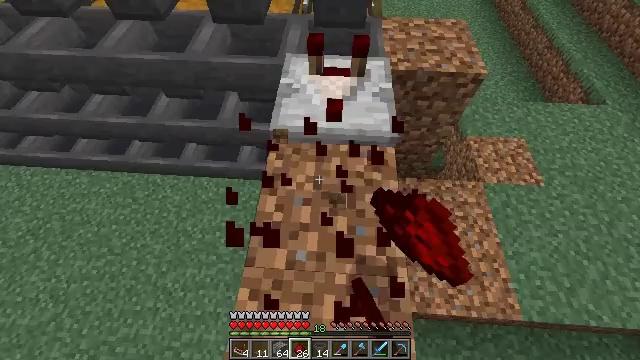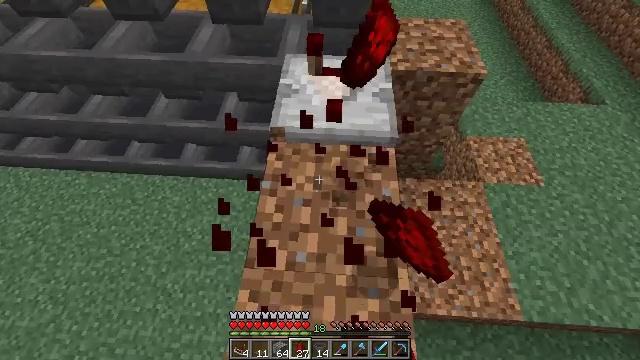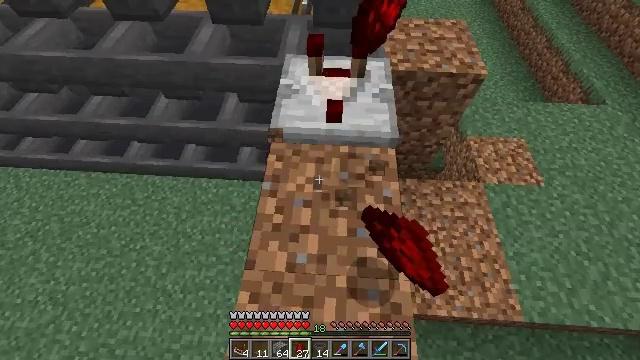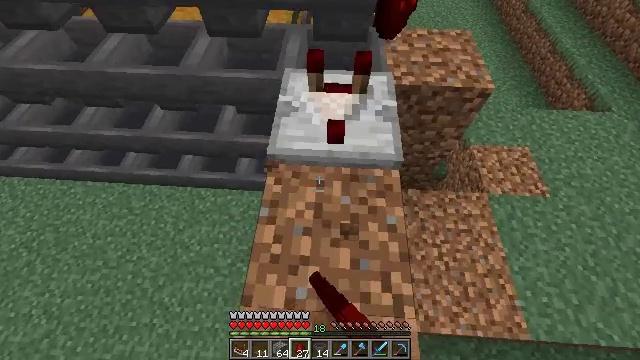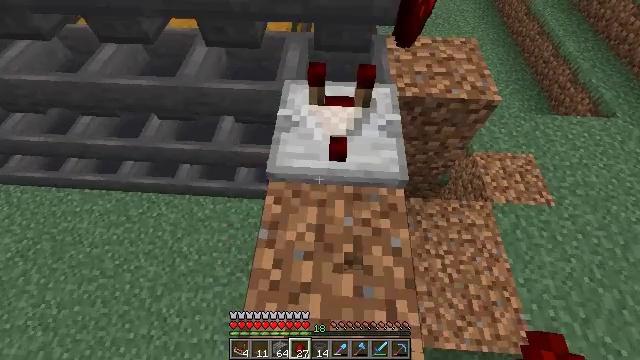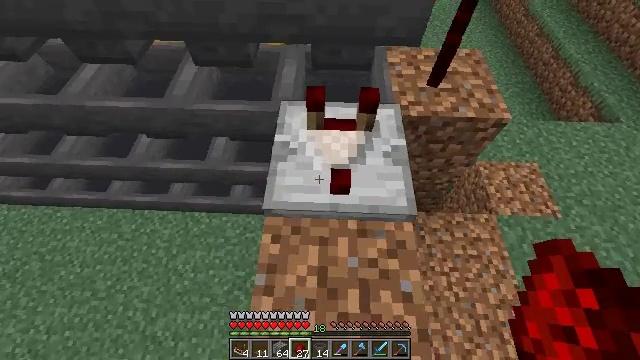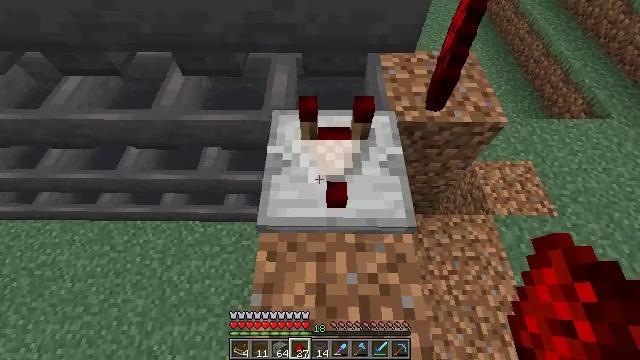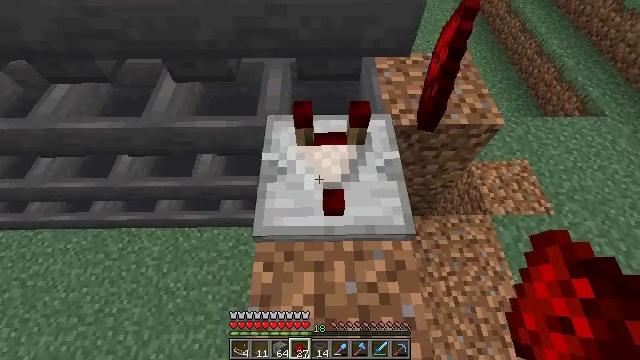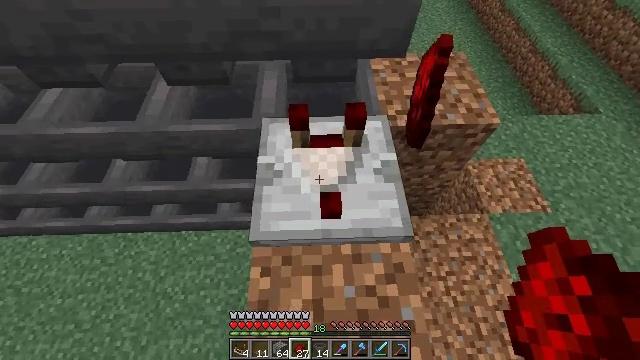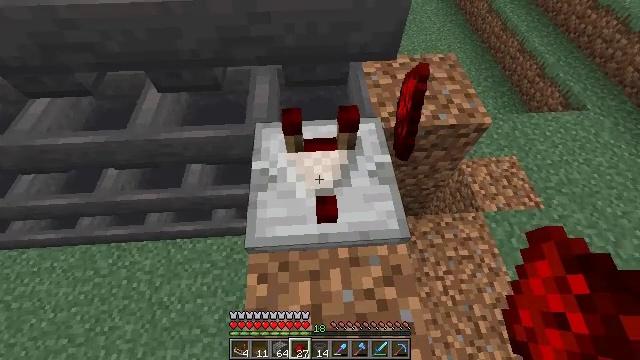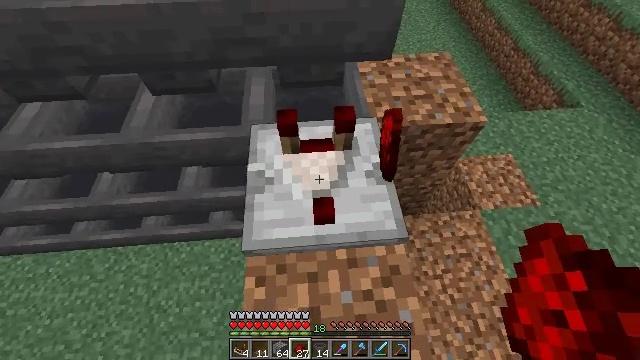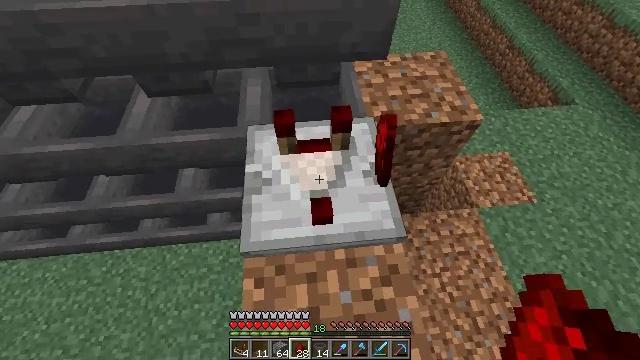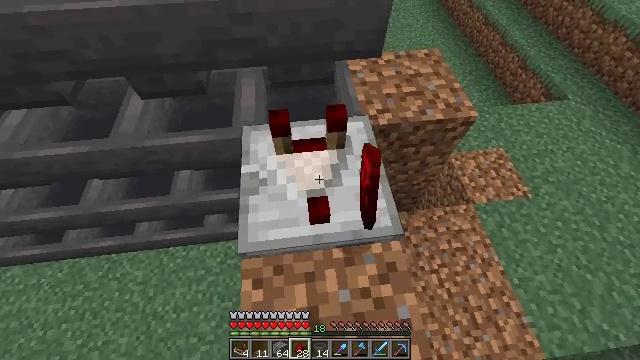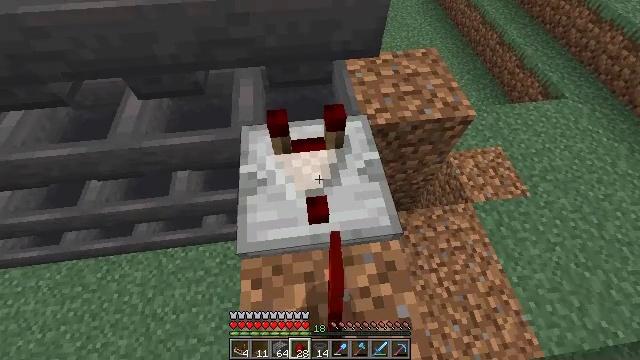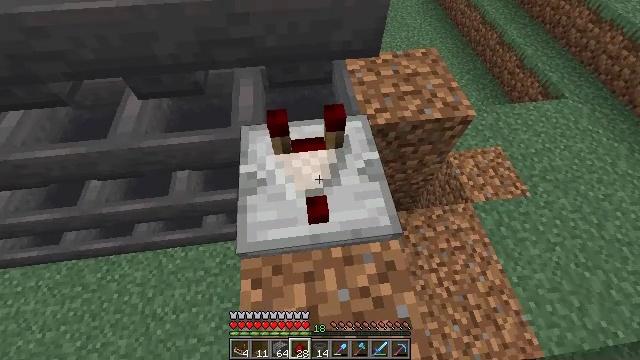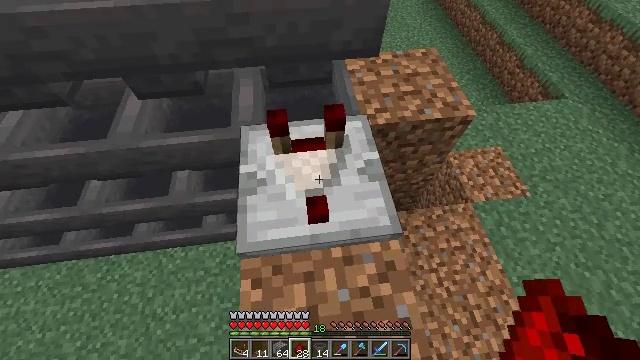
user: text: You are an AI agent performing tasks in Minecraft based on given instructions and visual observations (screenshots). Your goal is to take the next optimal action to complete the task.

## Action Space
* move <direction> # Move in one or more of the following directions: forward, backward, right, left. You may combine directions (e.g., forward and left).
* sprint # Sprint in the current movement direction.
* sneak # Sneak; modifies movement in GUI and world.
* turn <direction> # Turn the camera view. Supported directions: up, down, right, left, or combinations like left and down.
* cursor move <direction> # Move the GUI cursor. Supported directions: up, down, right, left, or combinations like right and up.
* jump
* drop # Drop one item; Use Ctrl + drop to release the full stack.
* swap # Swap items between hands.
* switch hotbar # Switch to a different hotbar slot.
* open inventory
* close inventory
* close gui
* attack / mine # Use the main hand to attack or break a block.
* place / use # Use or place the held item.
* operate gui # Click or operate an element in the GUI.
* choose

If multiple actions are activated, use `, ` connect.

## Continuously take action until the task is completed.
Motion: motion action
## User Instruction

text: Gather the comparator.
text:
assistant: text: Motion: no_op
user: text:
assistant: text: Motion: move forward
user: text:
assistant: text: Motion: move forward
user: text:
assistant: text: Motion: move forward
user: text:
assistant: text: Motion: move forward, turn right
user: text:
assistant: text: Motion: turn right
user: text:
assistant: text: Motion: turn right
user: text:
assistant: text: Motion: turn right
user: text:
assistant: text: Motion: turn right
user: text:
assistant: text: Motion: turn right
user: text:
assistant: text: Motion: no_op
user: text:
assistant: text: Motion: turn right
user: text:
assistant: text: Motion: no_op
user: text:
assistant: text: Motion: no_op
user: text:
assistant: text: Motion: no_op
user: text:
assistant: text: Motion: no_op
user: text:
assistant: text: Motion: turn down
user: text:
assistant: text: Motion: no_op
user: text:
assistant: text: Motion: no_op
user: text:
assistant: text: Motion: no_op
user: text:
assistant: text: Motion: no_op
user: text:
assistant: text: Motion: no_op
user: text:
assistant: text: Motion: no_op
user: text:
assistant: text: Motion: no_op
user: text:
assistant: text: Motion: no_op
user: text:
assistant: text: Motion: no_op
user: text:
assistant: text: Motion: no_op
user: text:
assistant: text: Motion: no_op
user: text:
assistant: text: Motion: no_op
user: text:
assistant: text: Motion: no_op